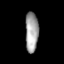
Tissue: skin
Cell type: Epithelial cells
Senescence score: 0.8134
Nuclear area (px): 518
Mean DAPI intensity: 160.106